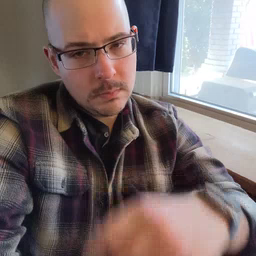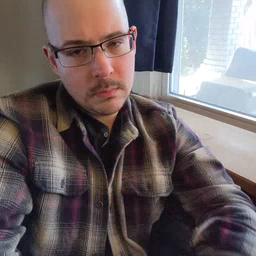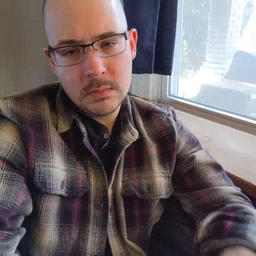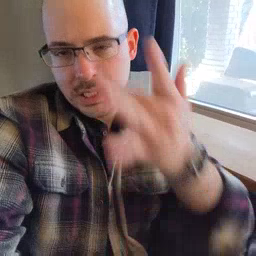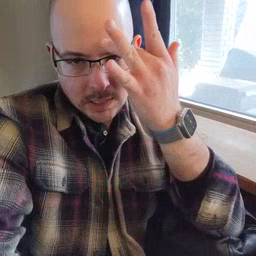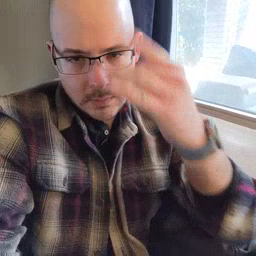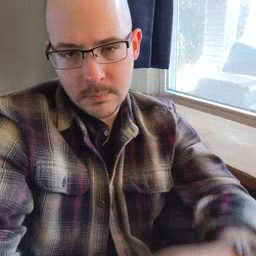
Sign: sick